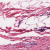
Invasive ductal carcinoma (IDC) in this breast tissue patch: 0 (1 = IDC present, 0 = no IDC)